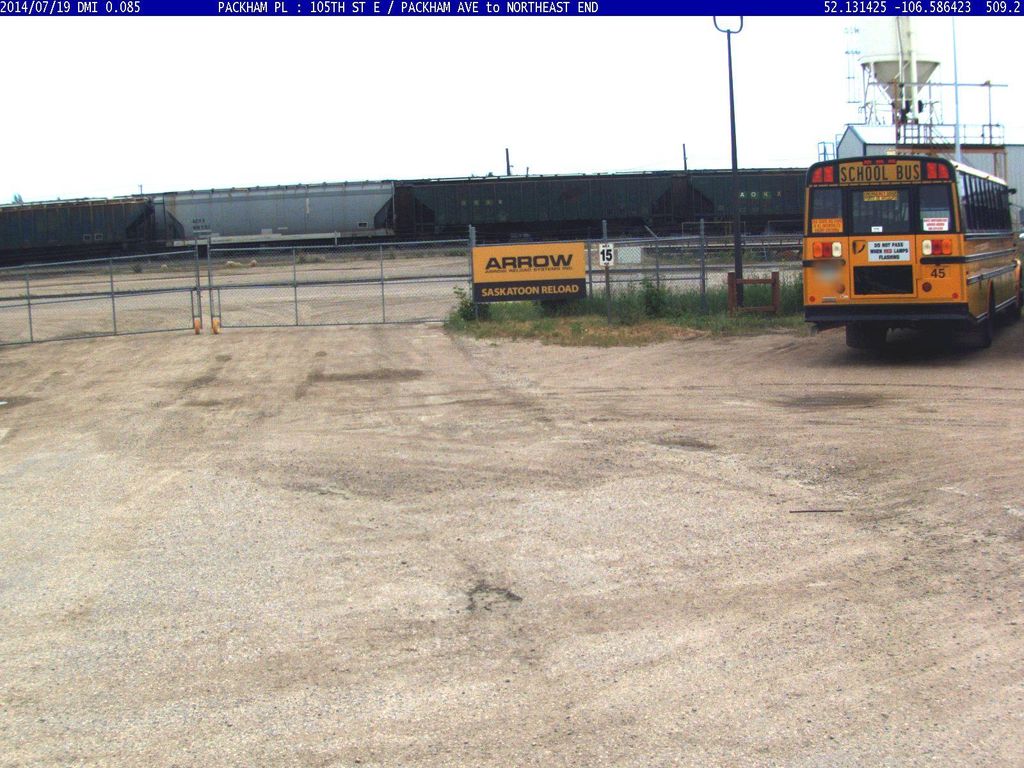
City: saskatoon